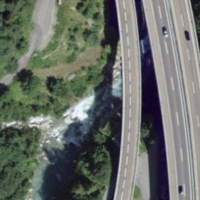
EUNIS habitat code: 57
Species observed at this site:
Silene dioica